Field crop: tomato
Growth stage: 1
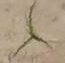
Species: cyperus